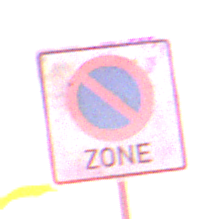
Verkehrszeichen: BeginnEingeschraenktesHalteverbotZone
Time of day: SunriseSunset
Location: Outdoor (Urban)
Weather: PartlyCloudy
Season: NotSpecified
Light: Natural